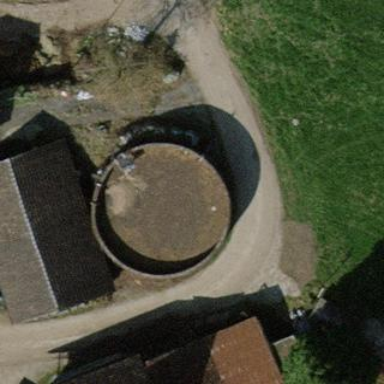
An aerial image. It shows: Storage tank that is man-made.